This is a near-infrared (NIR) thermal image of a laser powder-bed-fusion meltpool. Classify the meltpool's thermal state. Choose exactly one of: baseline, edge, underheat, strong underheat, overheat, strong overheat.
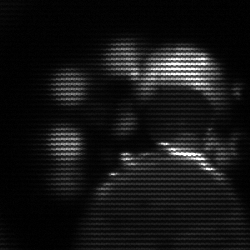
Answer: baseline